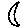
Label: moon